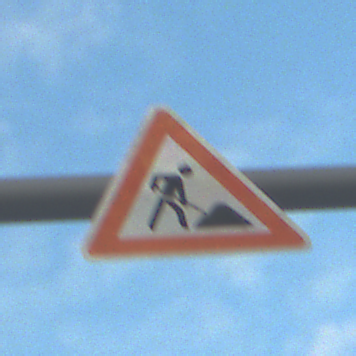
Verkehrszeichen: Arbeitsstelle
Umgebung: Outdoor, RoadRail
Tageszeit: SunriseSunset
Wetter: PartlyCloudy
Licht: Natural
Jahreszeit: NotSpecified
Kontrast: MediumContrast